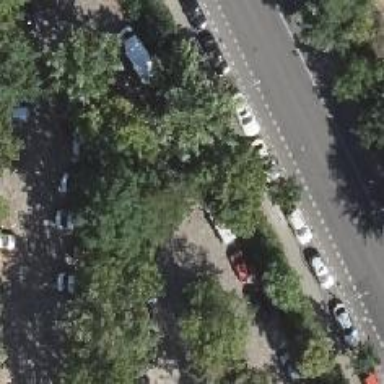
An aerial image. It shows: Road serving as parking aisle.